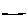
Label: line